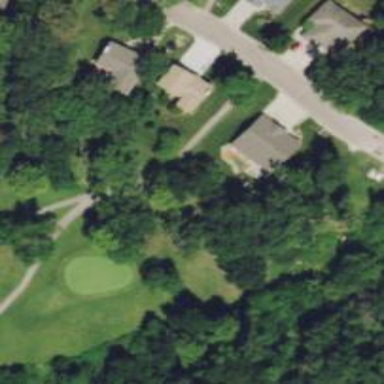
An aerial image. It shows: Path for both roads and golfers.